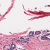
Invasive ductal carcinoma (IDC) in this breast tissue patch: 0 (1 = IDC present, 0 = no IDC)